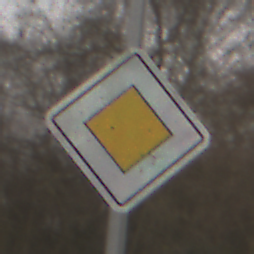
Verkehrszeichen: Vorfahrtsstrasse
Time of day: Midday
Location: Outdoor (Nature)
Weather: Overcast
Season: NotSpecified
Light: Natural